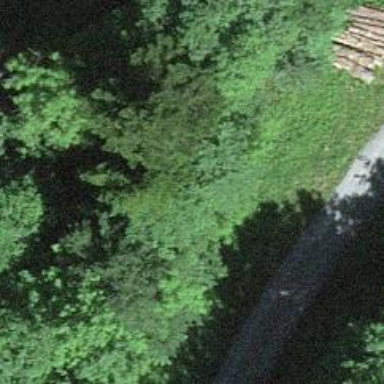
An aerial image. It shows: Culvert tunnel.